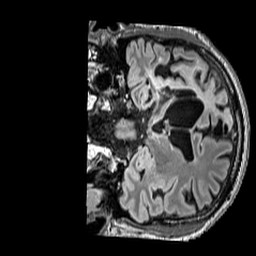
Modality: FLAIR
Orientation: coronal
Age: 56
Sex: male
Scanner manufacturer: siemens
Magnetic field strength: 3 T
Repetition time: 5 s
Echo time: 0.387 s